Aerial crown-view tile of a tropical tree (Barro Colorado Island, Panama), acquired 20250818:
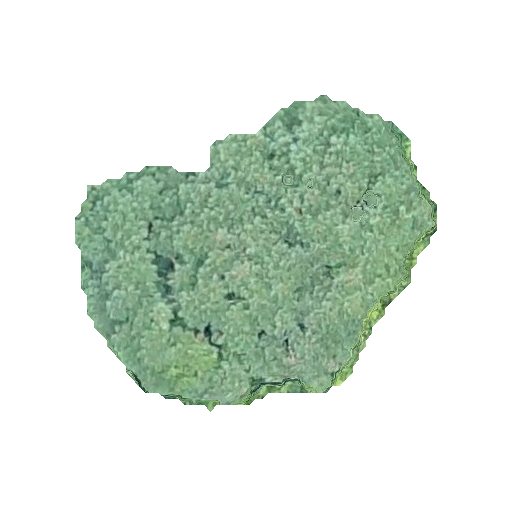
Species: Jacaranda copaia
GBIF accepted scientific name: Jacaranda copaia
Crown area: 111.763 m²